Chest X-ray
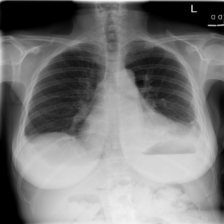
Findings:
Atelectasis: negative
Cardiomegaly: negative
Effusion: negative
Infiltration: negative
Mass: negative
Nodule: negative
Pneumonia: negative
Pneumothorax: negative
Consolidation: negative
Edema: negative
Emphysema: negative
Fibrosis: negative
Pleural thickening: negative
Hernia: negative